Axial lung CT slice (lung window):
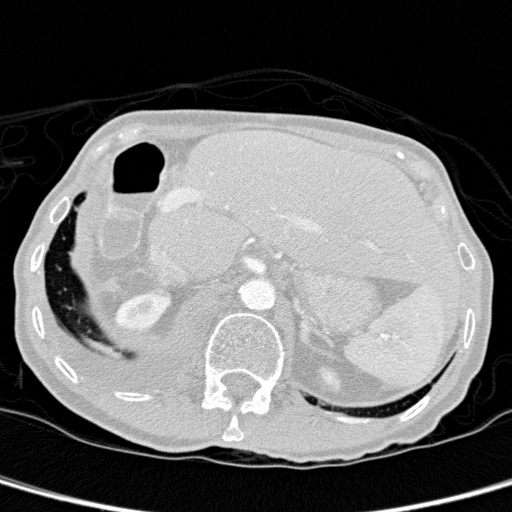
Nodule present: no